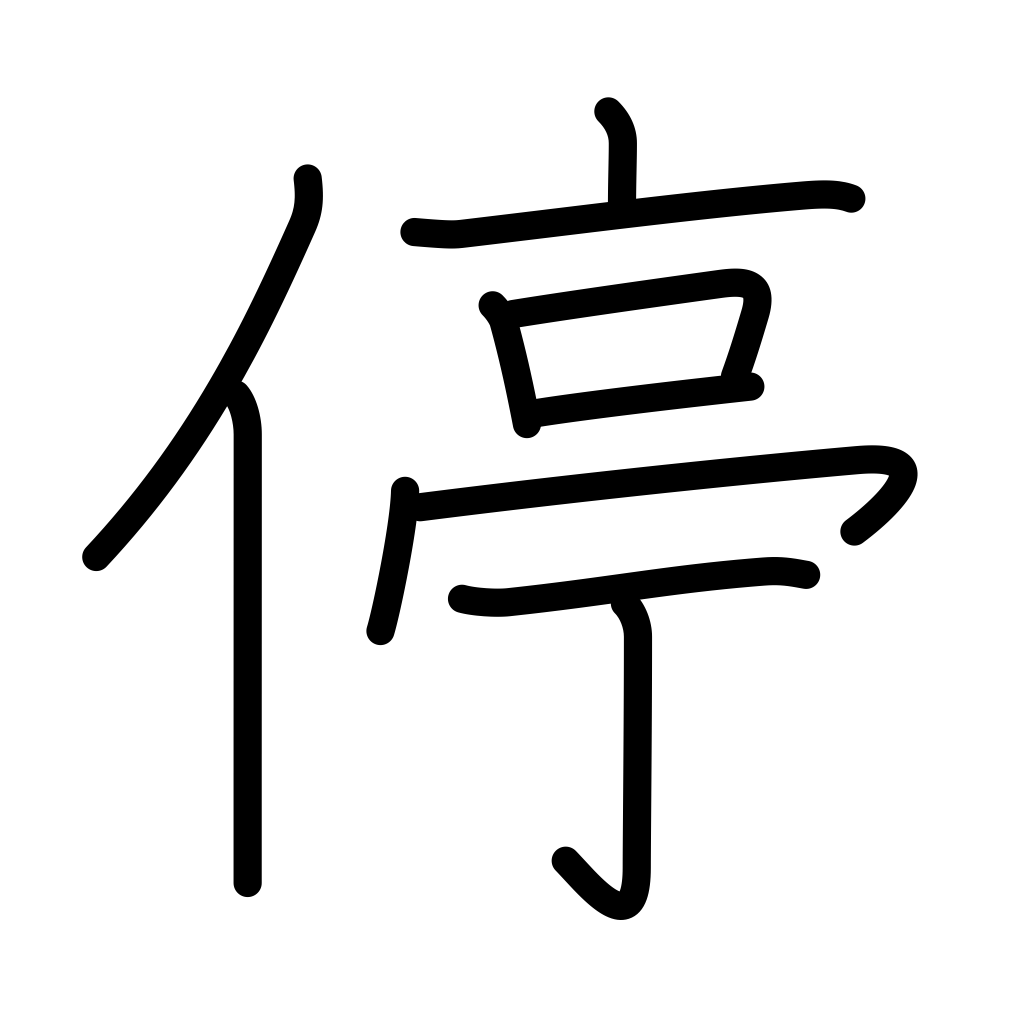
Meaning: halt, stopping